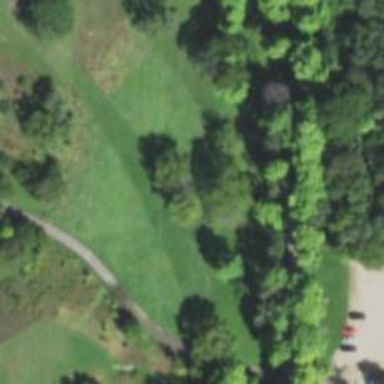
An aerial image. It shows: Disc golf hole.